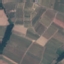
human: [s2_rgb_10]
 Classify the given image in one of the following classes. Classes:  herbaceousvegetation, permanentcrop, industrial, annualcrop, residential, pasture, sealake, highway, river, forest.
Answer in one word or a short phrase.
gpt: PermanentCrop